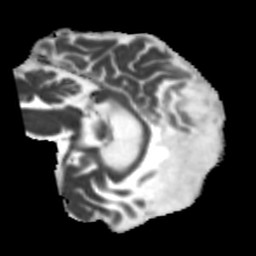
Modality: MD
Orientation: sagittal
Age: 63
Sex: male
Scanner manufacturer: siemens
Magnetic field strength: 3 T
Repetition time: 5.25 s
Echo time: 0.08 s